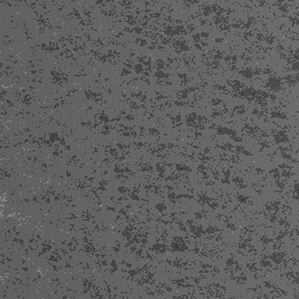
Label: frost